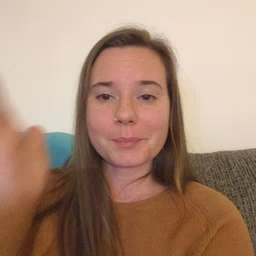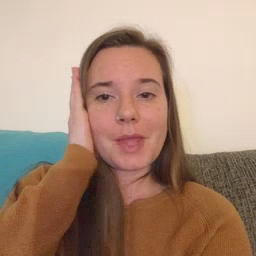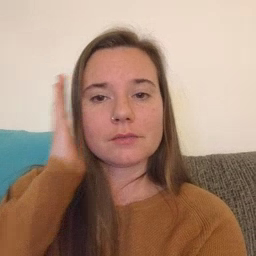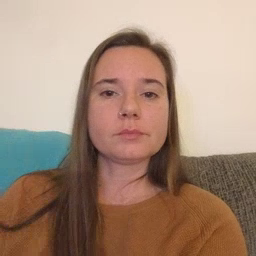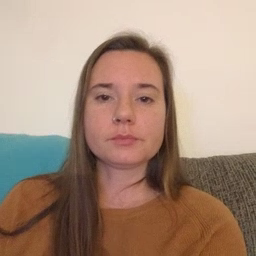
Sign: bed